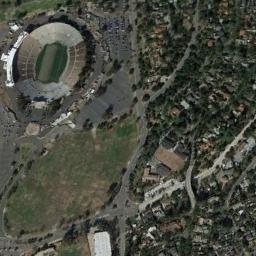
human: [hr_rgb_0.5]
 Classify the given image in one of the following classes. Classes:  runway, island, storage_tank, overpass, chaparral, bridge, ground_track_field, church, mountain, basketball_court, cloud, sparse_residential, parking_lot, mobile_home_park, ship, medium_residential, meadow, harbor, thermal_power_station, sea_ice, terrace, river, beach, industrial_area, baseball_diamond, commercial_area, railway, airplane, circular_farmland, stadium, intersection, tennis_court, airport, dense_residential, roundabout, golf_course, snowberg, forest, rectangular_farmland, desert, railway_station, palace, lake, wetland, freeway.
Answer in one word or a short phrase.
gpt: stadium